Interaction volume radius: 10 \u00c5
Interaction volume height: 25 \u00c5
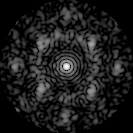
Disorder parameter: 0.6216